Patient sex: F
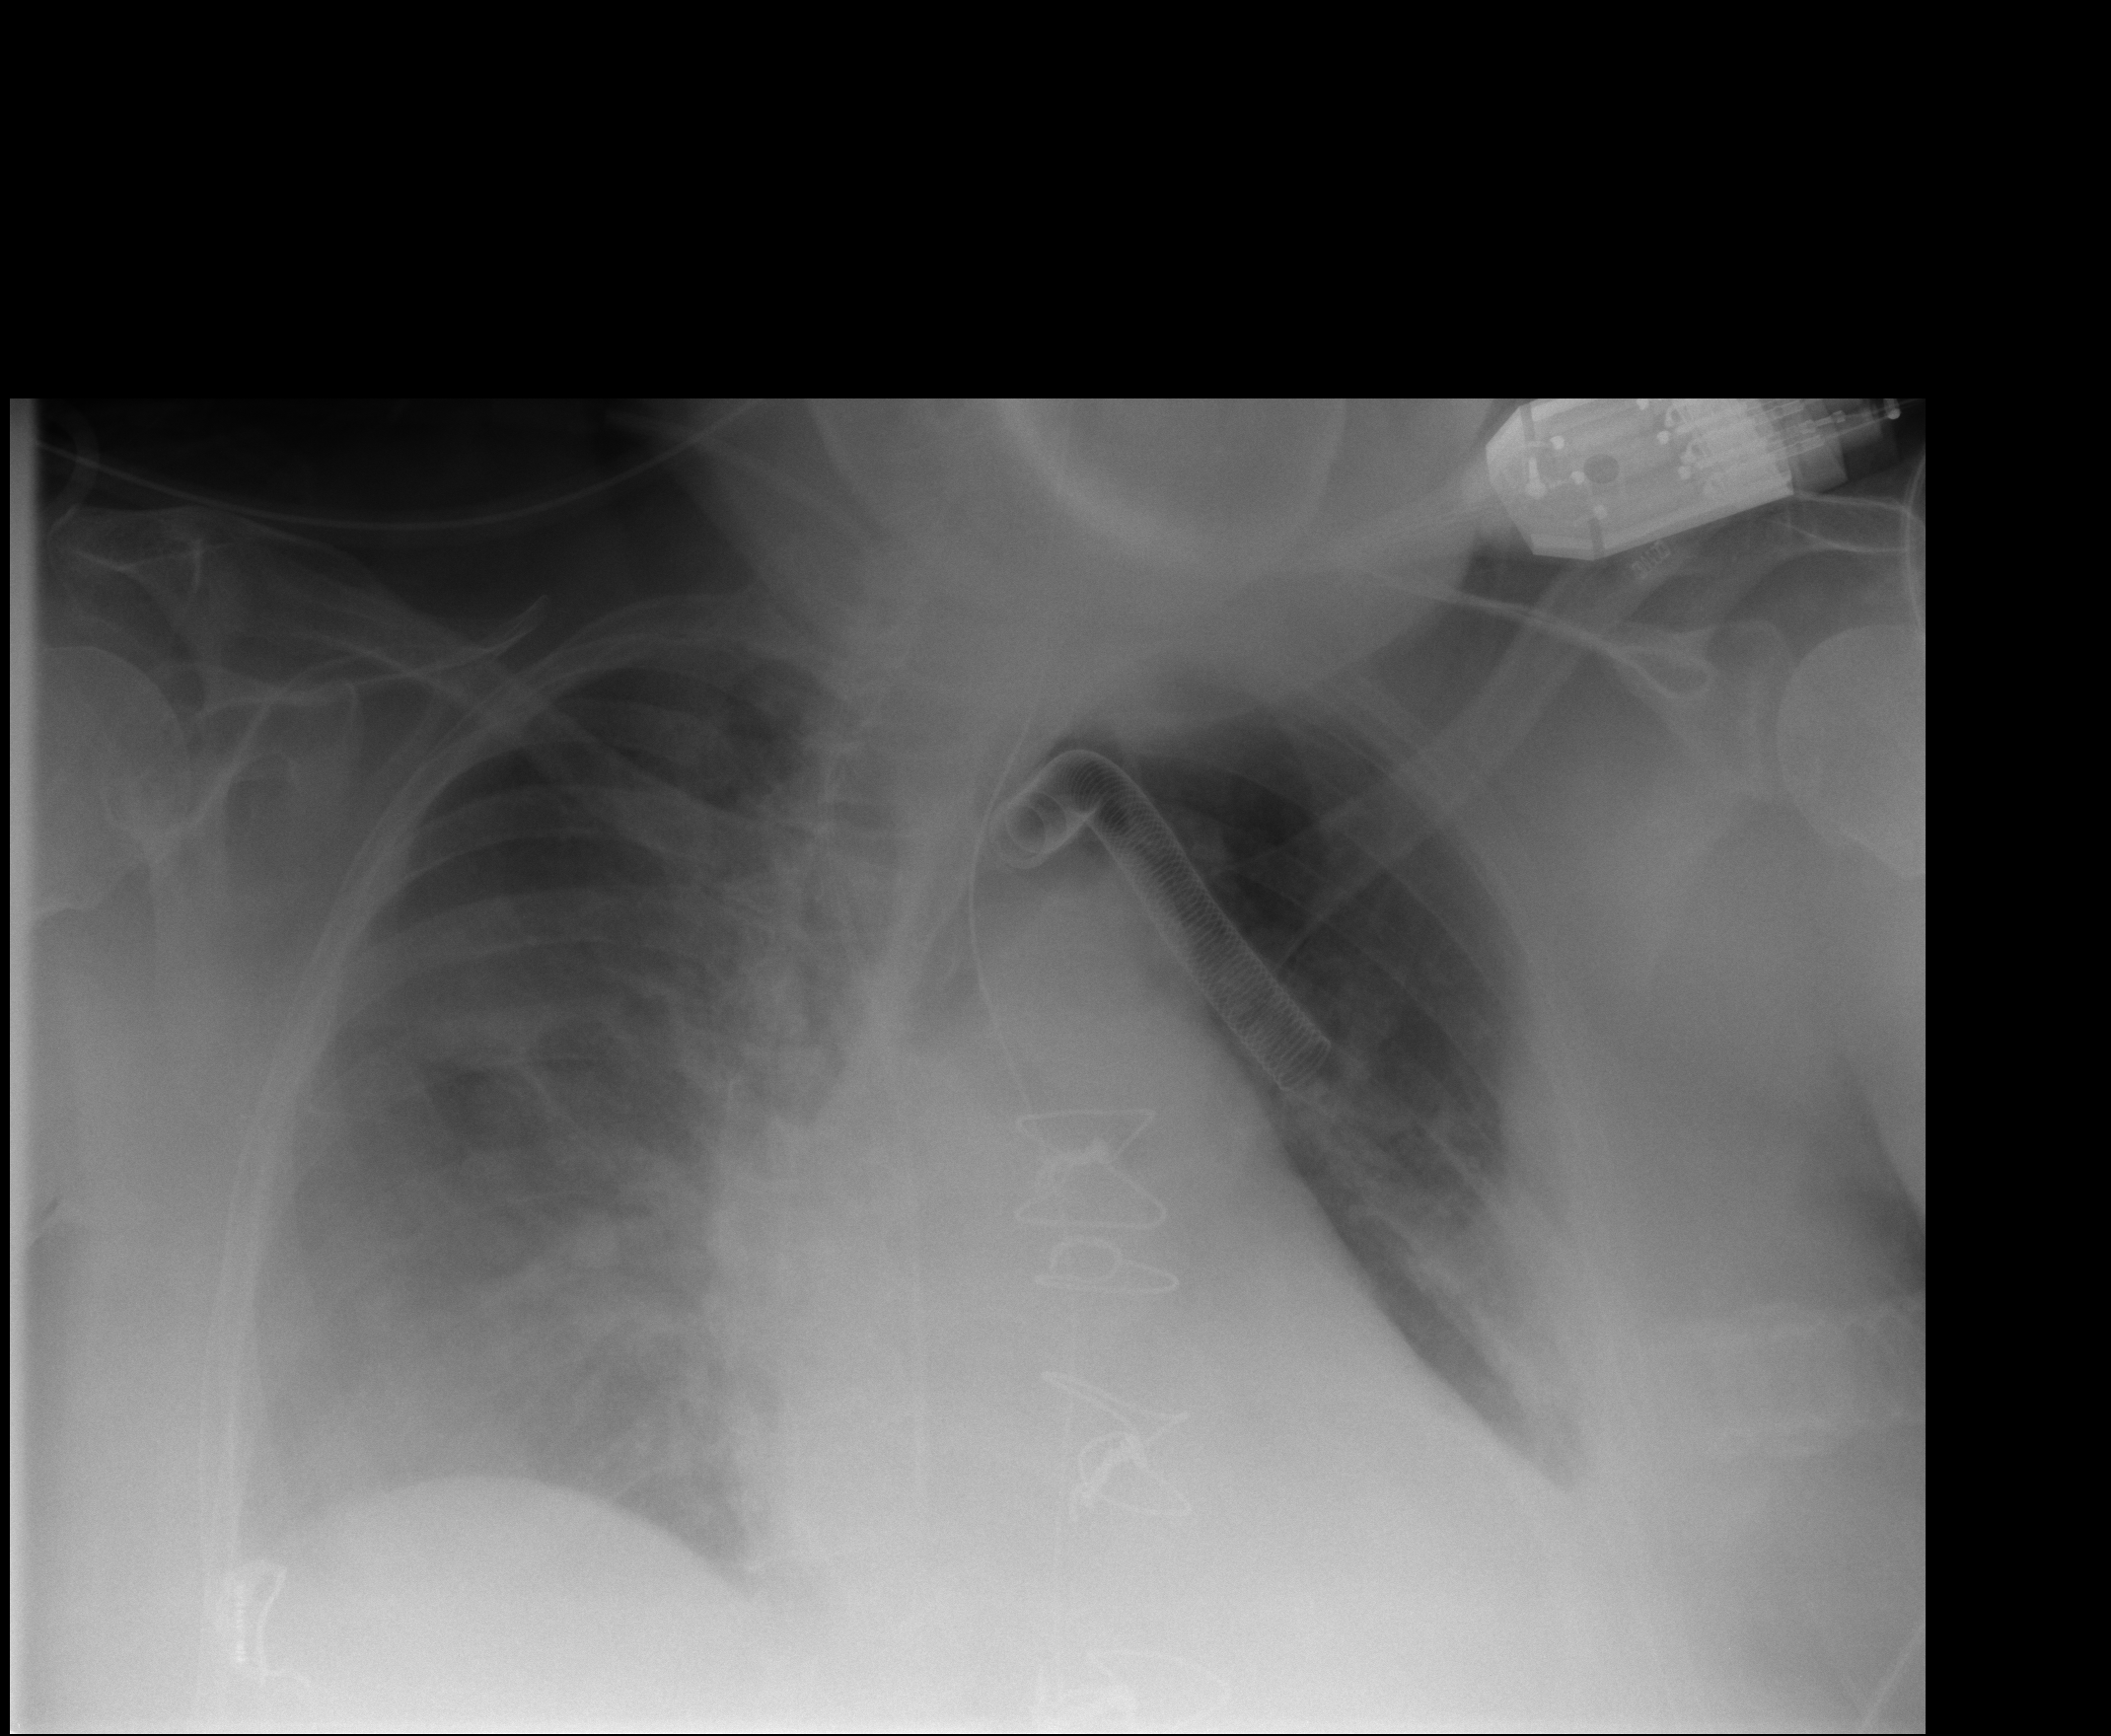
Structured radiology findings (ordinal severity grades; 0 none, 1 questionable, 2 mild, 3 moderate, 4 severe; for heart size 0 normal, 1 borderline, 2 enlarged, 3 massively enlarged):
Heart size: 2
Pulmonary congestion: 1
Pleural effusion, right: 1
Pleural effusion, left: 2
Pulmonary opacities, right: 2
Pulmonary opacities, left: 0
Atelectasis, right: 2
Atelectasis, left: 2